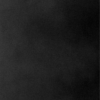
Label: dusty